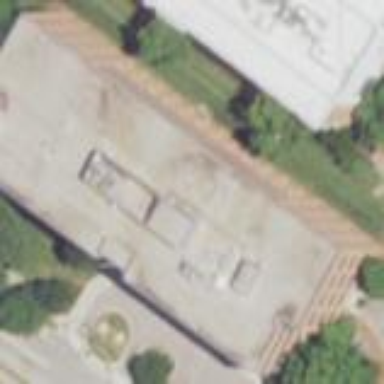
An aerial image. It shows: Commercial building used for commercial purposes.